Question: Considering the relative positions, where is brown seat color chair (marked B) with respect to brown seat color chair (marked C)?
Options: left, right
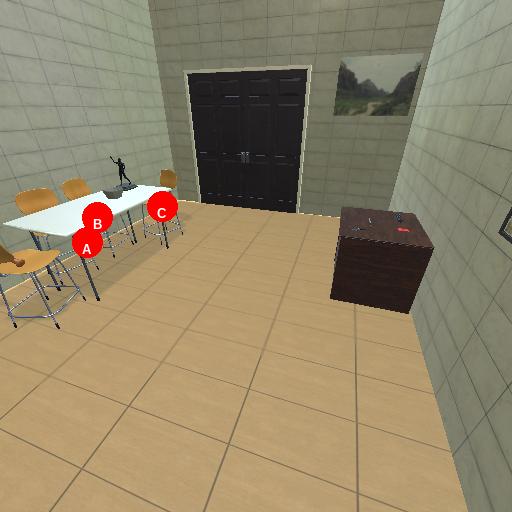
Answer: left